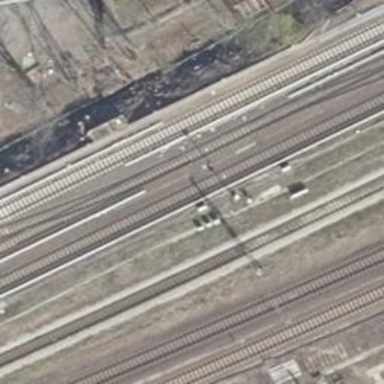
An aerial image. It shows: Railway signal.